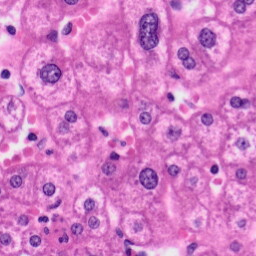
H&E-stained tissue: Liver